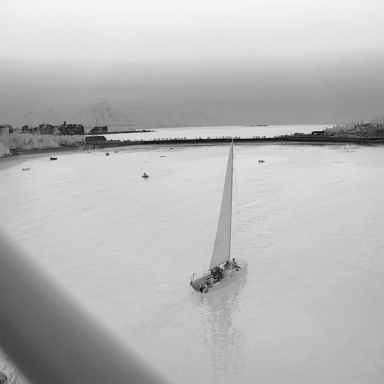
There are four objects shown in the infrared image, including a sailboat, a canoe, and two bulk_carriers.